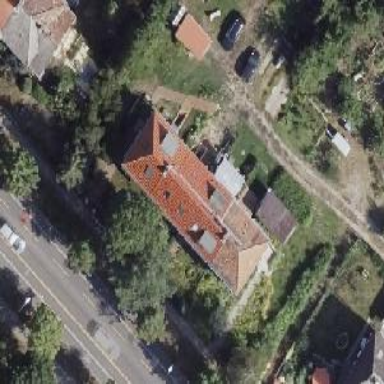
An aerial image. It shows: Hipped roof house.